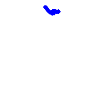
Particle: electron